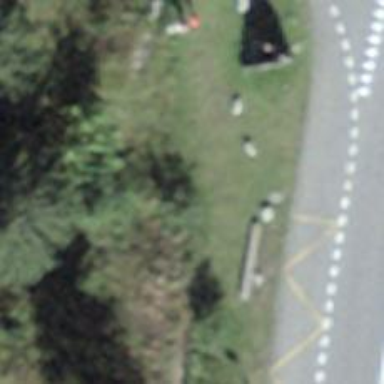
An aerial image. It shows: Bus stop with platform for public transport.